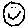
Label: smiley face